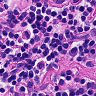
Metastatic tissue present: no